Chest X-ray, PA view. Patient: 65 years old, sex F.
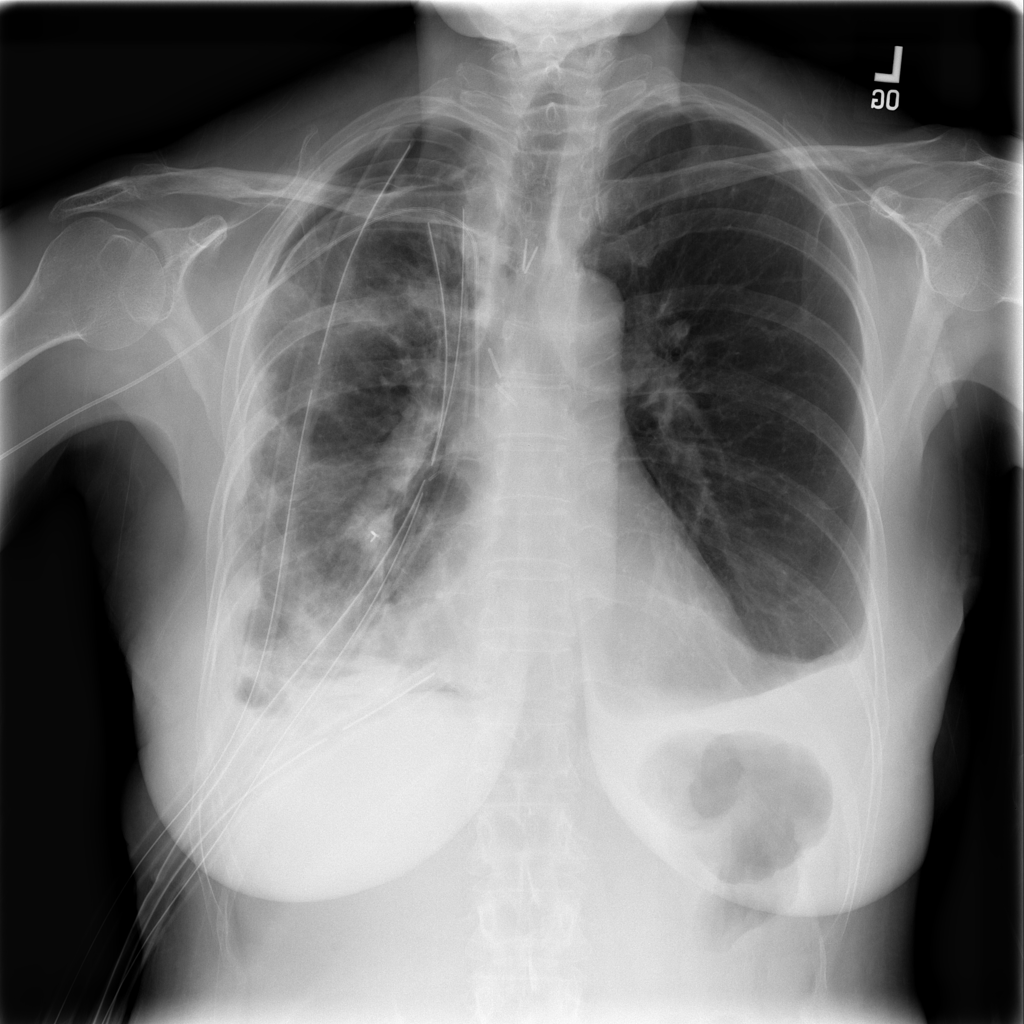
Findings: No Finding